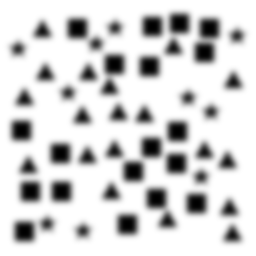
Squares: 19
Triangles: 19
Stars: 10
Total shapes: 48